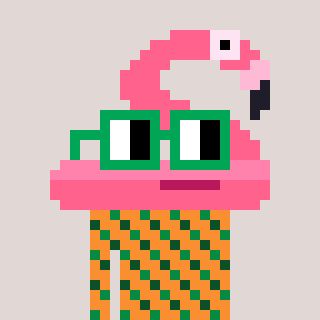
a pixel art character with square green glasses, a flamingo-shaped head and a orange-colored body on a warm background